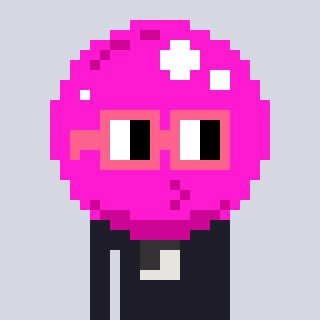
a pixel art character with square pink glasses, a bubblegum-shaped head and a grayscale-colored body on a cool background